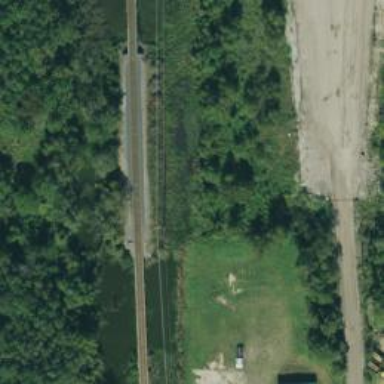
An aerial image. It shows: Railway bridge.